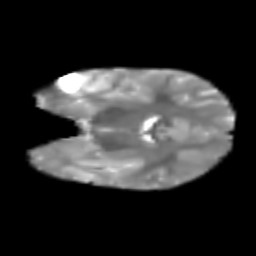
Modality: T2w
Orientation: coronal
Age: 7
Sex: female
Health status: healthy